Question: I am trying out with very basic MVC project using MVC 3.0 and Razor. Referring the turorial at this <URL>.
I have created a strongly typed view for editing the Contacts using my model class called "Contact".
'''
namespace Practice.Models
{
public class Contact
{
public string firstName;
public string lastName;
public string mobileNumber;
}
}
'''
The "Index" method displays all the contacts using a list type view. When I click on "Edit" link against a contact, it displays the contact details in textboxes using an Edit View.
However, when I submit the Edit form, I am not getting the model values in controller action method. It shows null for each property. What exactly I may be missing here in such simple example?
DirectoryController
'''
[HttpPost]
public ViewResult Edit(Contact model)
{
contactRepository.Update(model);
return View("Details", model);
}
'''
View
'''
@model Practice.Models.Contact
@{
ViewBag.Title = "Edit";
}
<h2>Edit</h2>
<script src="@Url.Content("~/Scripts/jquery.validate.min.js")" type="text/javascript"> </script>
<script src="@Url.Content("~/Scripts/jquery.validate.unobtrusive.min.js")" type="text/javascript"></script>
@using (Html.BeginForm("Edit","Directory"))
{
@Html.ValidationSummary(true)
<fieldset>
<legend>Contact</legend>
@Html.TextBoxFor(m => m.firstName)
@Html.TextBoxFor(m => m.lastName)
@Html.TextBoxFor(m => m.mobileNumber)
<p>
<input type="submit" value="Save" />
</p>
</fieldset>
}
<div>
@Html.ActionLink("Back to List", "Index")
</div>
'''

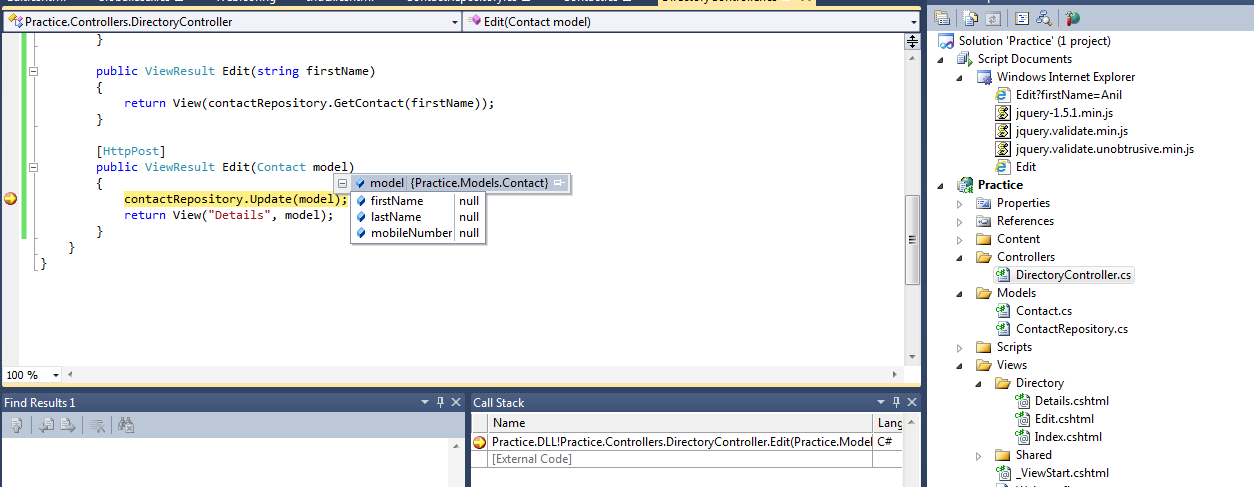
Answer: You are missing '{ get; set; }' on your model properties